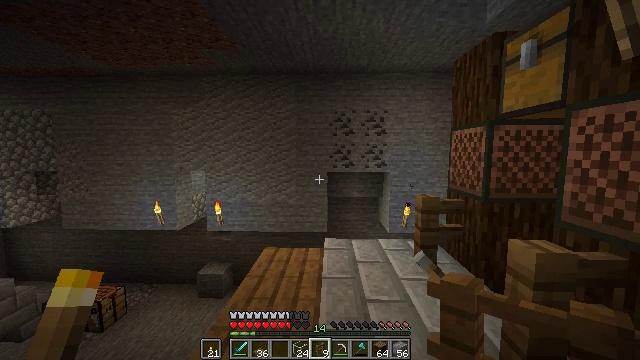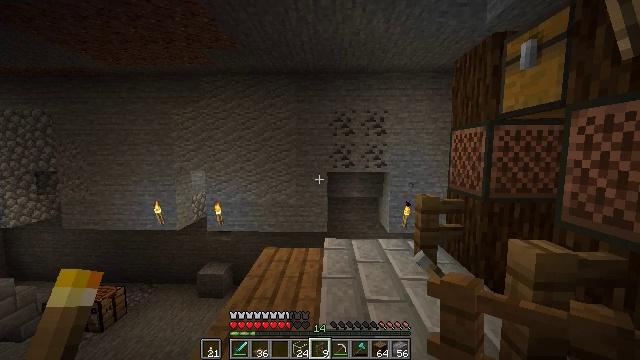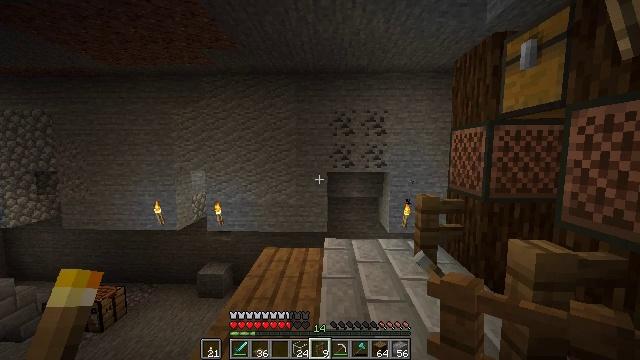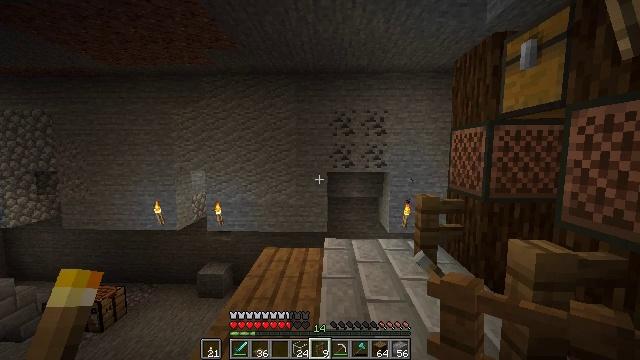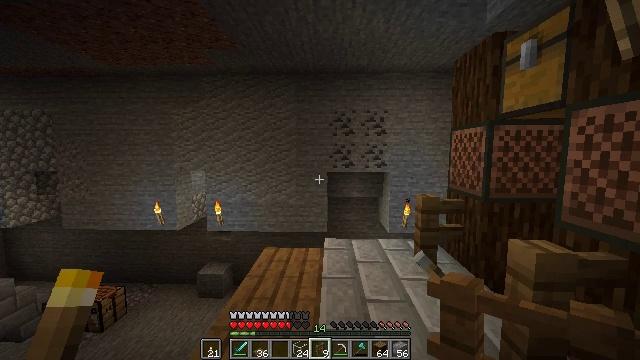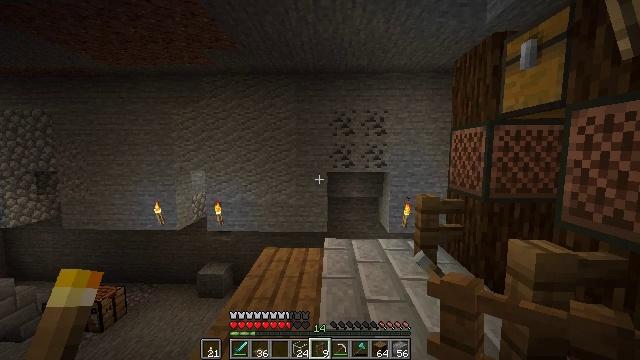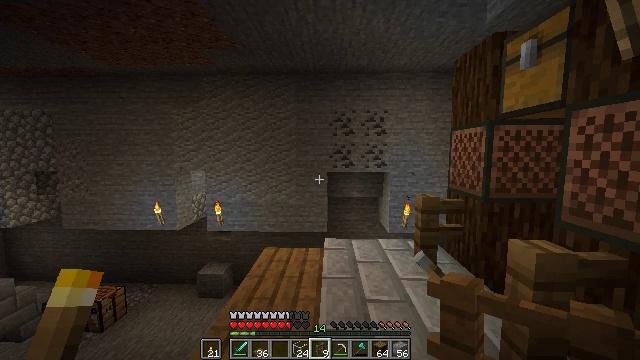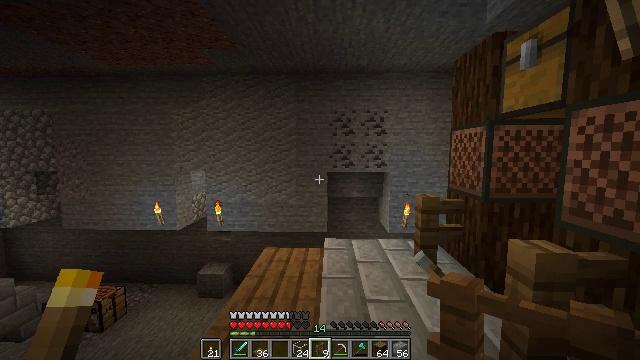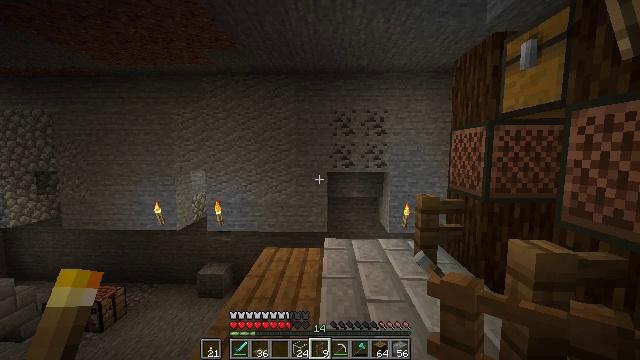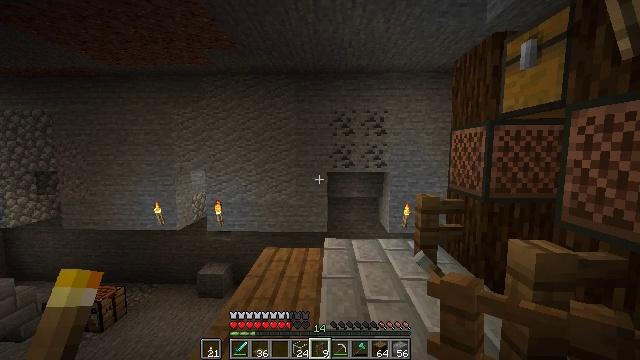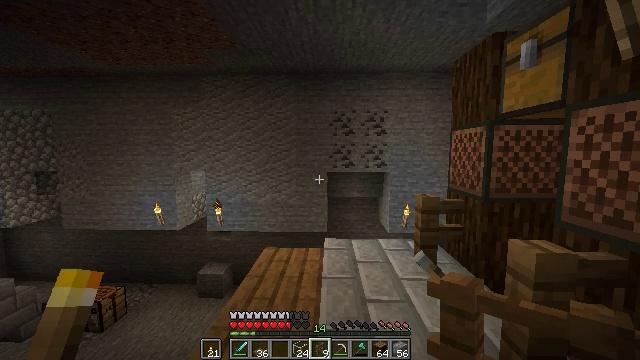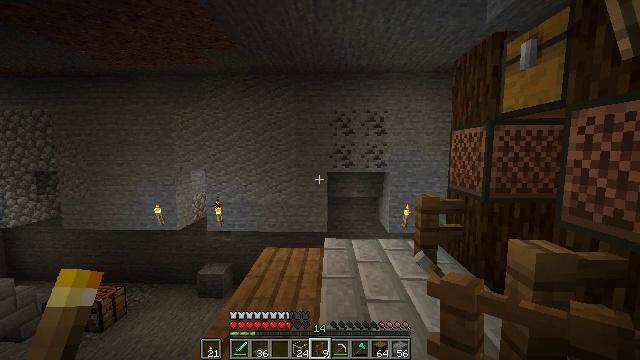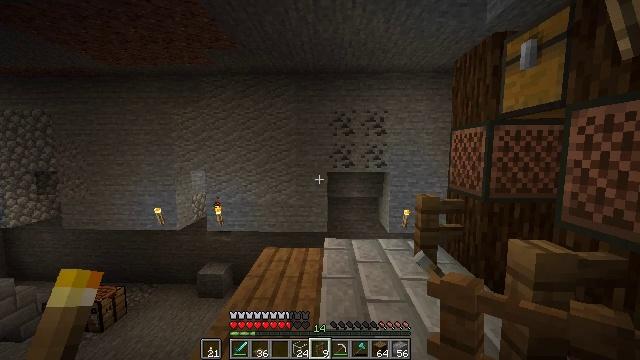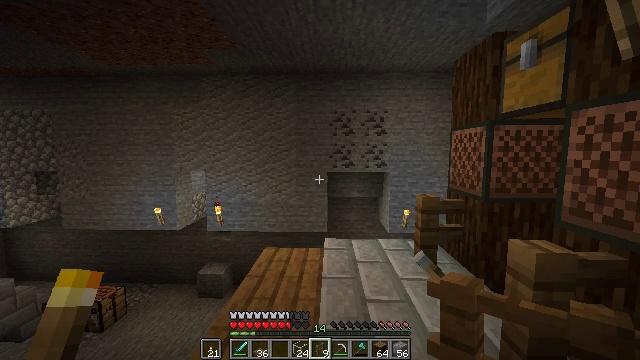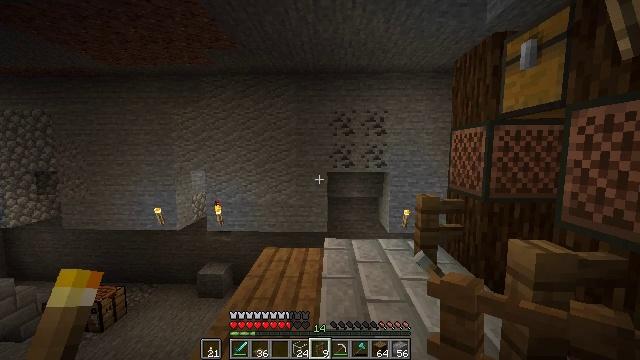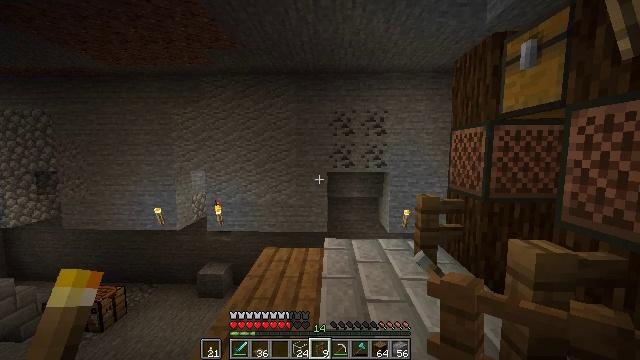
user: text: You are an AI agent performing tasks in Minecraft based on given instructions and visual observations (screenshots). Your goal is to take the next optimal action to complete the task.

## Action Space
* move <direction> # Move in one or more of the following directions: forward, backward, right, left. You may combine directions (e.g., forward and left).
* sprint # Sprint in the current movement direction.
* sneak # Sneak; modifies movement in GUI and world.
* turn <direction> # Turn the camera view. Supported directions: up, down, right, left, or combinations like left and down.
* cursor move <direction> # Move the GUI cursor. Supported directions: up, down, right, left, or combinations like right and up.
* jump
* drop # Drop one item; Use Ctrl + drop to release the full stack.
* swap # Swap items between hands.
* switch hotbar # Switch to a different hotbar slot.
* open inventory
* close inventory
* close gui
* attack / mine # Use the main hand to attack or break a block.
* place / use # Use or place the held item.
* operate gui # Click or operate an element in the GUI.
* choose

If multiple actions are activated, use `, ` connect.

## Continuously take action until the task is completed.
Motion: motion action
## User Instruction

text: Make spruce stairs in the crafting table.
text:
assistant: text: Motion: no_op
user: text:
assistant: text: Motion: no_op
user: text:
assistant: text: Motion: no_op
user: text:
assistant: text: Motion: no_op
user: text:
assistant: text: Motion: no_op
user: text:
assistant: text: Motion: no_op
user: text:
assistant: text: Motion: no_op
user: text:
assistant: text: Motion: no_op
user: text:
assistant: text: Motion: no_op
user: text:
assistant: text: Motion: no_op
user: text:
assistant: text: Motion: no_op
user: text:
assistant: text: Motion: no_op
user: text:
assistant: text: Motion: no_op
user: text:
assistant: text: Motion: no_op
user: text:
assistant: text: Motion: no_op
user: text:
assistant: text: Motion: no_op
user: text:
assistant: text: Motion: no_op
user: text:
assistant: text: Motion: no_op
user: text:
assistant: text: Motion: no_op
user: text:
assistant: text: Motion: no_op
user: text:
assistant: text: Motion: no_op
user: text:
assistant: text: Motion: no_op
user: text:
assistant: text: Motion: no_op
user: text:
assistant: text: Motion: no_op
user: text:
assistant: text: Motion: no_op
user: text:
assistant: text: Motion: no_op
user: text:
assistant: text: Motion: no_op
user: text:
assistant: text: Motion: no_op
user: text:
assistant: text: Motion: no_op
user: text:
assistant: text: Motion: no_op